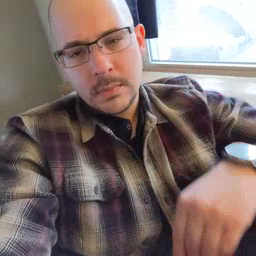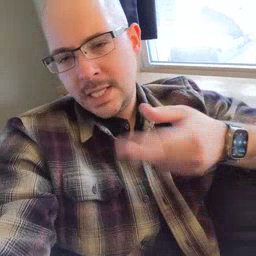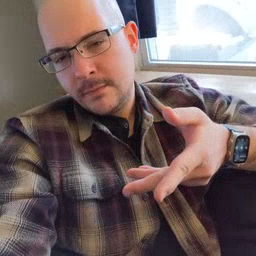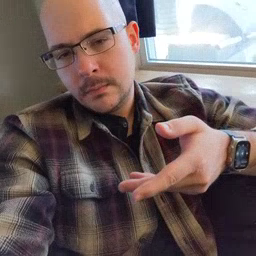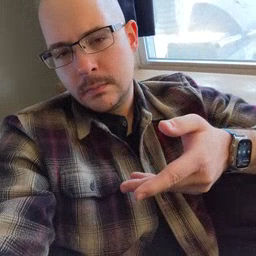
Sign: give